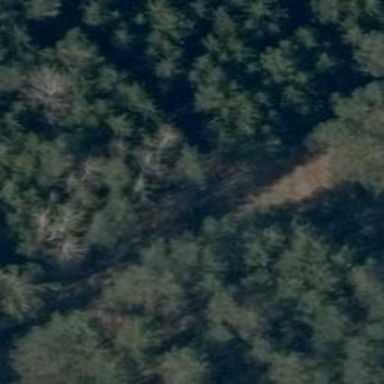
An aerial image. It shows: Track with grade 4 tracktype.